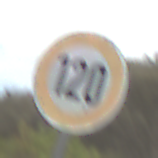
Verkehrszeichen: Geschwindigkeit120
Umgebung: Outdoor, Nature
Tageszeit: Midday
Wetter: Overcast
Licht: Natural
Jahreszeit: NotSpecified
Kontrast: LowContrast